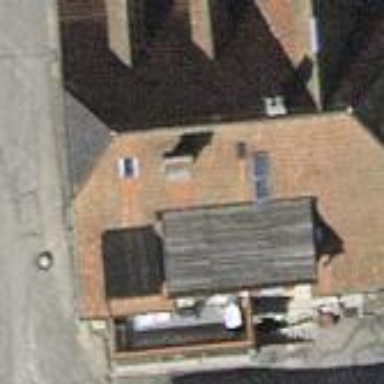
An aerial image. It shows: Building with tiled roof.